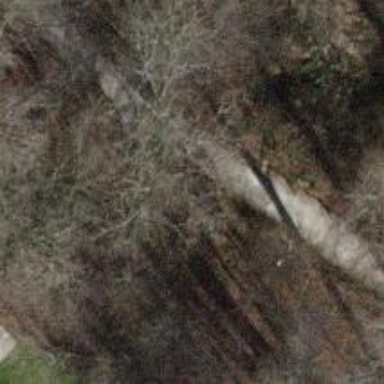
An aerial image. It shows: Unpaved path.